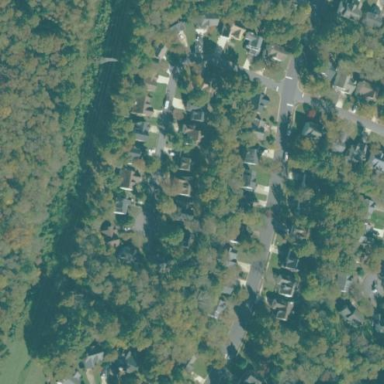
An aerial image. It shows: This residential area consists of single-family homes.